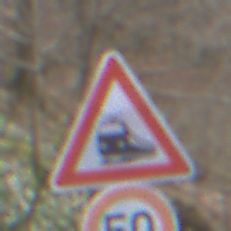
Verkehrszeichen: Bahnuebergang
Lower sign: Geschwindigkeit50
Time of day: MorningAfternoon
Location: Outdoor (Nature)
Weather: PartlyCloudy
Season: NotSpecified
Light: Natural